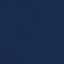
Land use / land cover class: SeaLake